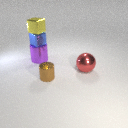
small blue metal cube below small yellow metal cube